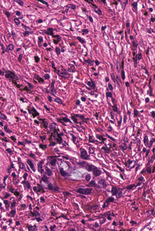
Tumor epithelial tissue: no
Tumor-associated stroma tissue: yes
Normal tissue: no